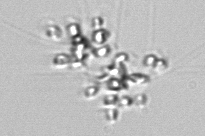
Label: Chaetoceros_didymus_TAG_external_flagellate